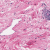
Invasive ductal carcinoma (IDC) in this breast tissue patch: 0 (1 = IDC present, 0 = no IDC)